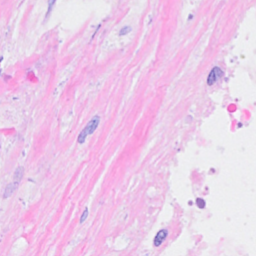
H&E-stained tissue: Breast